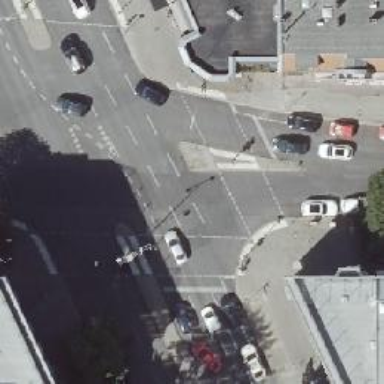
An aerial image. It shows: Asphalt footway with crossing controlled by traffic signals.